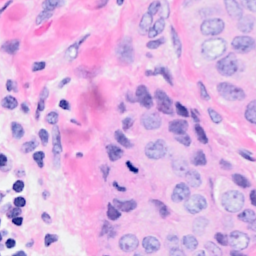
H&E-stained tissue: Breast